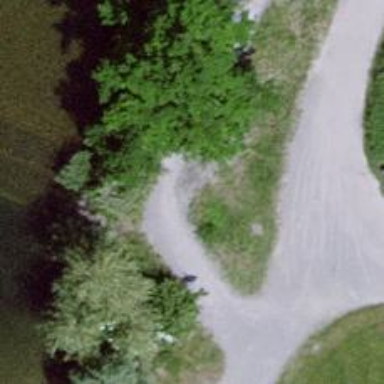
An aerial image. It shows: Path with fine gravel surface and embankment.